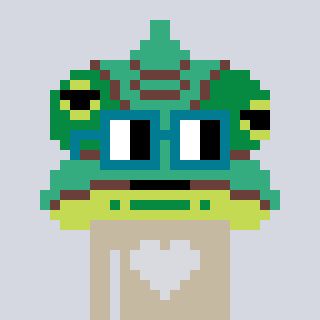
a pixel art character with square dark green glasses, a chameleon-shaped head and a bege-colored body on a cool background